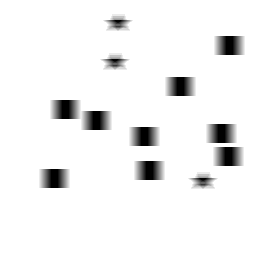
Squares: 9
Triangles: 0
Stars: 3
Total shapes: 12